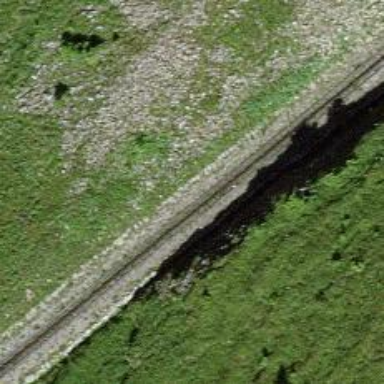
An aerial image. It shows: Narrow gauge railway.